Field crop: maize
Growth stage: 2
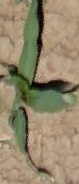
Species: maize